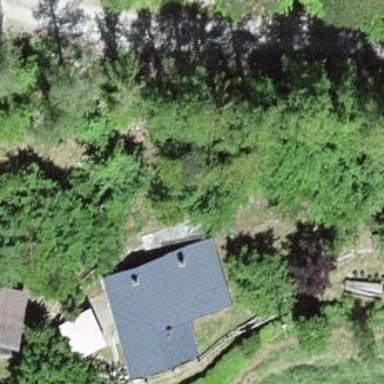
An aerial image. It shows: Detached building.